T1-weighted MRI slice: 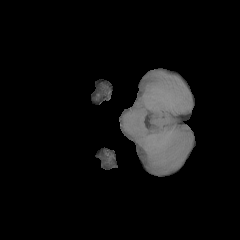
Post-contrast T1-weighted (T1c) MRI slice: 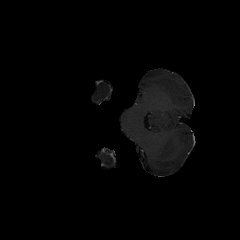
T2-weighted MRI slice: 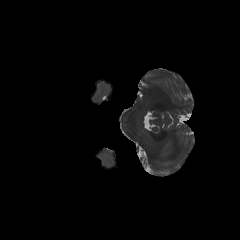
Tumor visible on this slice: no